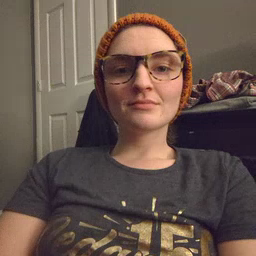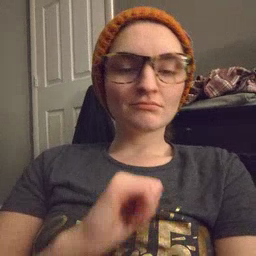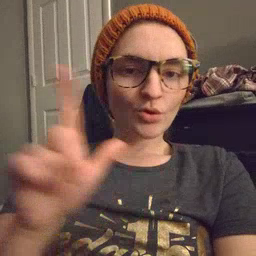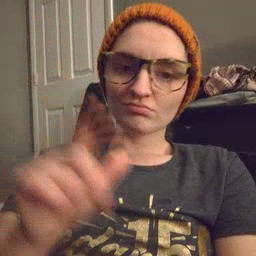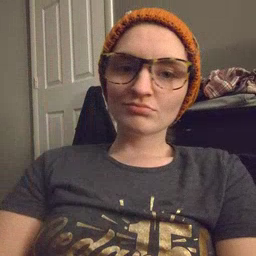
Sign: all